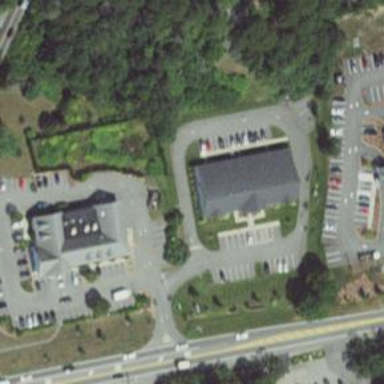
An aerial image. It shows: Parking space is available.